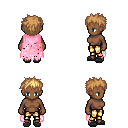
a pixel art fantasy rpg character, female body template, human, dark skin, pink tattered cape, gold greaves, light blonde bedhead hairstyle, gray slippers, four views (front, back, left, right), 2x2 character sprite sheet, small pixel art, hard edges, no anti-aliasing